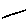
Label: line